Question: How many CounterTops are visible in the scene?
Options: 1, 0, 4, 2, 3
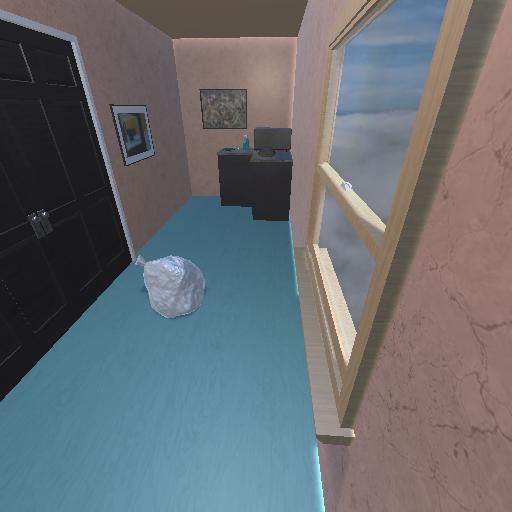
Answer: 1